Interaction volume radius: 5 \u00c5
Interaction volume height: 10 \u00c5
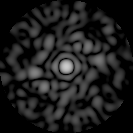
Disorder parameter: 0.8488